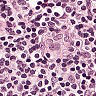
Metastatic tissue present: no